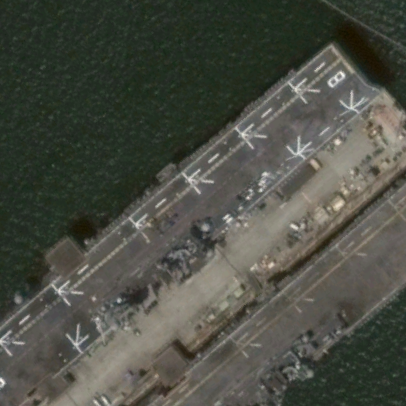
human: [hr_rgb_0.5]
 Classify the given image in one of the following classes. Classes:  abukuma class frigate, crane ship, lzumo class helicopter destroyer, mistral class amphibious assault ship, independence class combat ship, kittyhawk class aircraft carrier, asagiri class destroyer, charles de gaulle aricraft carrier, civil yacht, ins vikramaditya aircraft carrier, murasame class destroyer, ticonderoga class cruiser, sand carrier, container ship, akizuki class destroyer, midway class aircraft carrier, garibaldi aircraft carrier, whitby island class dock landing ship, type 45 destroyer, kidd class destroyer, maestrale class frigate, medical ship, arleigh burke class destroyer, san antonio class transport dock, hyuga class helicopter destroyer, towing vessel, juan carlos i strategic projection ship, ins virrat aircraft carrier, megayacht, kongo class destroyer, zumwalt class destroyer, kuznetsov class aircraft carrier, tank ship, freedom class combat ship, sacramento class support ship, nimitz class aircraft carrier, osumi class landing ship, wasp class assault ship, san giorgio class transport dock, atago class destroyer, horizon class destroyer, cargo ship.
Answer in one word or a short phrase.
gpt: Wasp class assault ship